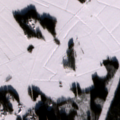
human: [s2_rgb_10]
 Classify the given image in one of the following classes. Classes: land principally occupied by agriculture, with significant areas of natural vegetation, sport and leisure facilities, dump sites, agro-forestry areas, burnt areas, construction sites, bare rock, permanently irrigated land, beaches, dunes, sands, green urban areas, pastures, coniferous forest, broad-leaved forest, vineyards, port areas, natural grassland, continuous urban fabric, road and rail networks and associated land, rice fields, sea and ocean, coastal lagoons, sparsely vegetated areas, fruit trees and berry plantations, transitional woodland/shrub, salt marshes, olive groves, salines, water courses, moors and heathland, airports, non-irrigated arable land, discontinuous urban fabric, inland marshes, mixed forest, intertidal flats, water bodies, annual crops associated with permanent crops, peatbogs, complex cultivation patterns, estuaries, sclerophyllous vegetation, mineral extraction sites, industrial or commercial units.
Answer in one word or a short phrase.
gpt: non-irrigated arable land, coniferous forest, transitional woodland/shrub